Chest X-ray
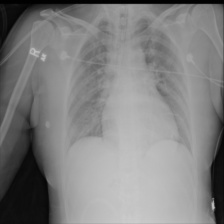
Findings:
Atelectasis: positive
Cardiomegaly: negative
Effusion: negative
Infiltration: negative
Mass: negative
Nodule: negative
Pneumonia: negative
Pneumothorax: negative
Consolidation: negative
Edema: negative
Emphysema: negative
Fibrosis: negative
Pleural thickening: negative
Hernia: negative